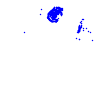
Particle: electron